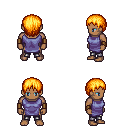
a pixel art fantasy rpg character, male body template, human, dark skin, chain tabard jacket, metal pants, light blonde plain hairstyle, leather bracers, four views (front, back, left, right), 2x2 character sprite sheet, small pixel art, hard edges, no anti-aliasing